Question: I want to split up a table's row by dates, so it's easier to notice when an event happens on one day. Like this:

So, I was wondering how to implement this? Maybe like if current row+1 is not the same as current row?
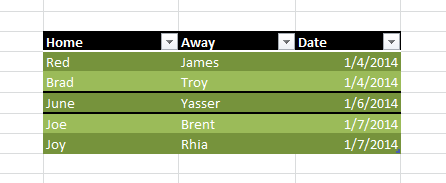
Answer: To get the dark line separators between the sections where the value at cell (row, col) is not the same as the value at (row+1, col), you can use conditional formatting.
I'm using Excel 2010, so your UI might be slightly different.
In the 'Home' tab, select 'Conditional Formatting > Manage Rules'.
Select 'Use a formula to determine which cells to format'.
In the 'Format values where this formula is true' box, type something that looks like '=$A1<>$A2' where A1 and A2 are the first two consecutive cells in the column that you are inspecting.
Click 'Format' and in the 'Border' tab, select the underscore border and a line style. 'OK' your way back out to the 'Conditional Formatting Rules Manager' dialog.
Adjust the 'Applies to' range and click 'Apply' to check the results. Click 'OK' if it looks good.